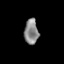
Tissue: prostate
Cell type: T cells
Senescence score: 0.3445
Nuclear area (px): 344
Mean DAPI intensity: 137.581